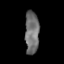
Tissue: lung
Cell type: Others
Senescence score: 0.2176
Nuclear area (px): 591
Mean DAPI intensity: 111.65